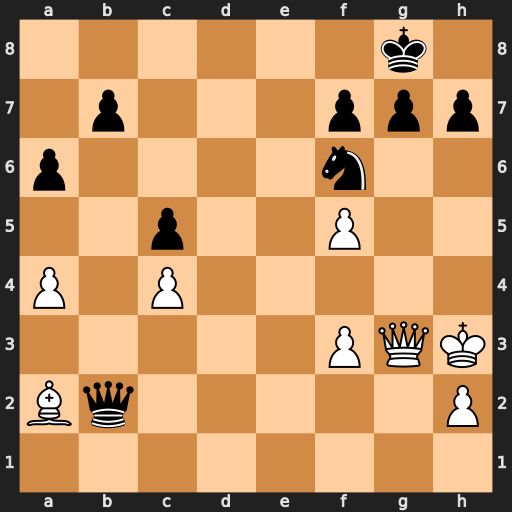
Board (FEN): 6k1/1p3ppp/p4n2/2p2P2/P1P5/5PQK/Bq5P/8
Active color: w
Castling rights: -
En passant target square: -
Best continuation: Qb8+ Ne8 Qxe8#